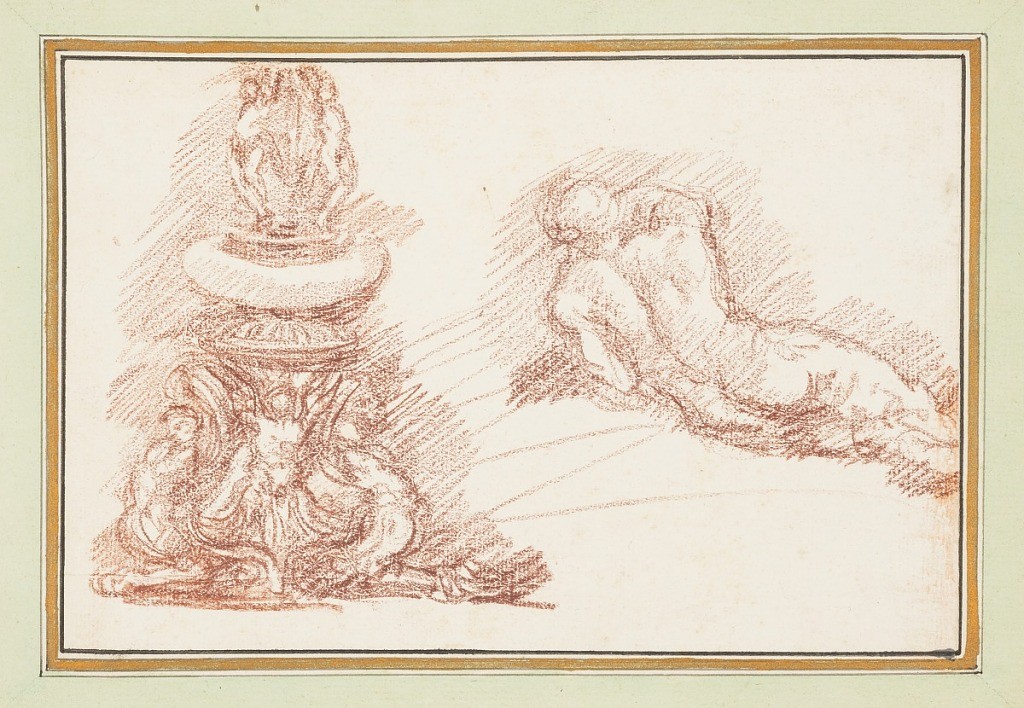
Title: Fountain and nude male figure
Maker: Jean-Robert Ango, French, active in Rome 1759 –1770, d. 1773
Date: ca. 1759–70
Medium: Red chalk on paper
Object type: Drawing
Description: At left, fountain with three figures visible at the bottom layer and two at the top. At right, posterior view of a reclining male nude.